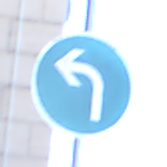
Verkehrszeichen: VorgeschriebeneFahrtrichtungLinks
Umgebung: Outdoor, Urban
Tageszeit: SunriseSunset
Wetter: Clear
Licht: Natural
Jahreszeit: NotSpecified
Kontrast: MediumContrast